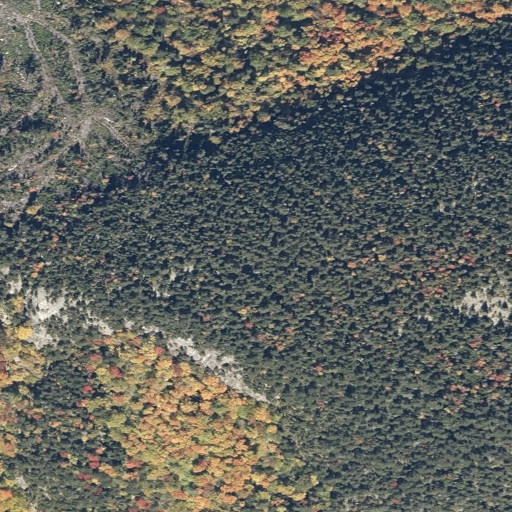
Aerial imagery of mountain in Maine named Bald Mountain containing evergreen forest, deciduous forest, and mixed forest